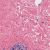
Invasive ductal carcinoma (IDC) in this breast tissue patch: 0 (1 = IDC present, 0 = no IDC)